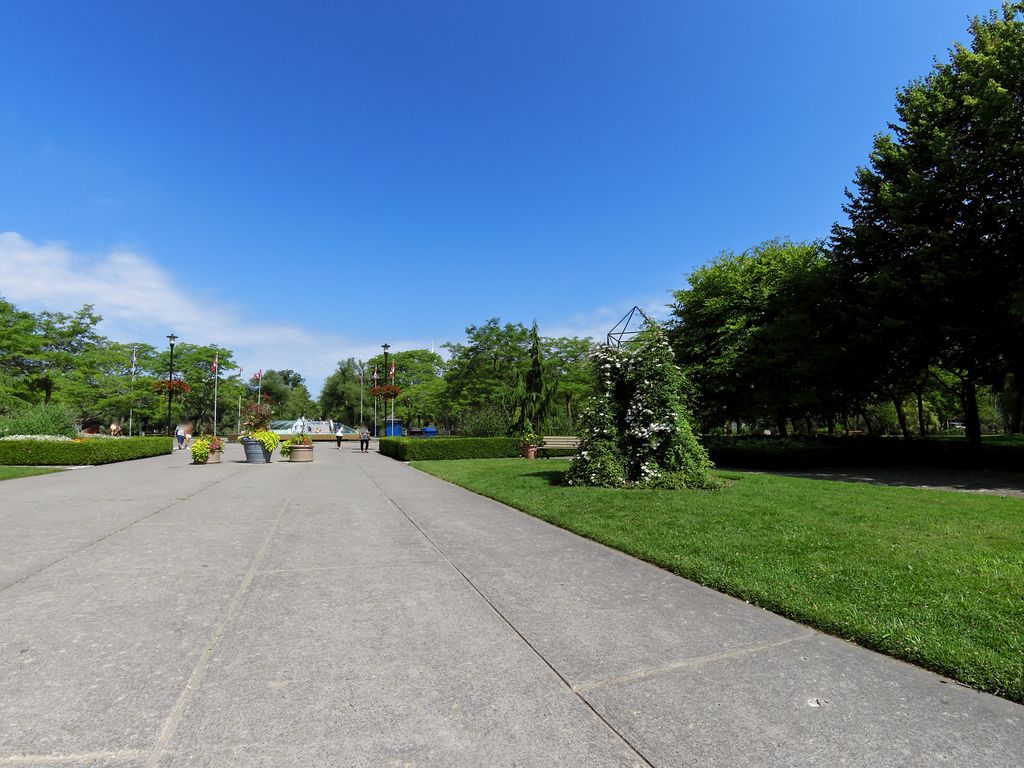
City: toronto